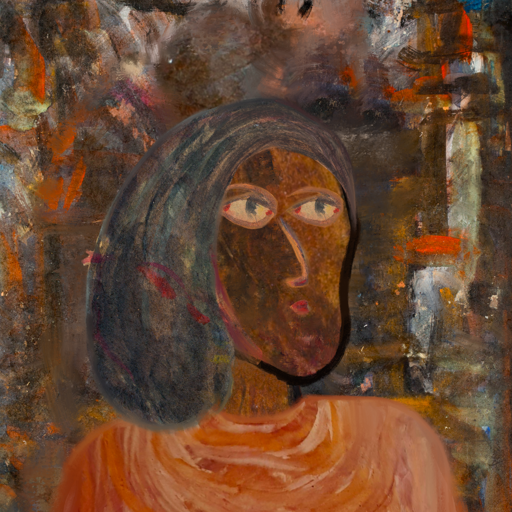
Background: GypsyQueen, Head And Neck Side: Mosgoul, Face Side: GypsyMother, Bust: Pious_Lady, Hair Side: Gypsy_Mother, Head Accessory: Blank, Second Necklace: Blank, Necklace: Blank, Baby: Blank